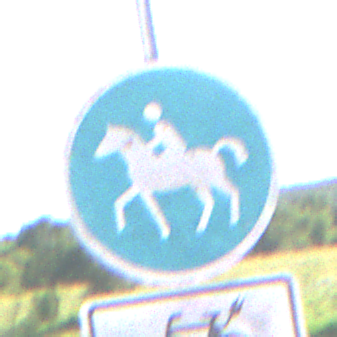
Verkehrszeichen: Reitweg
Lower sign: EinspurigeFahrzeugeFrei4
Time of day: MorningAfternoon
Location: Outdoor (RoadRail)
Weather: PartlyCloudy
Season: NotSpecified
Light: Natural